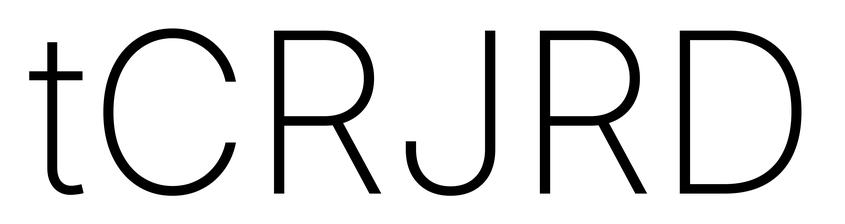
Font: Inter_ExtraLight